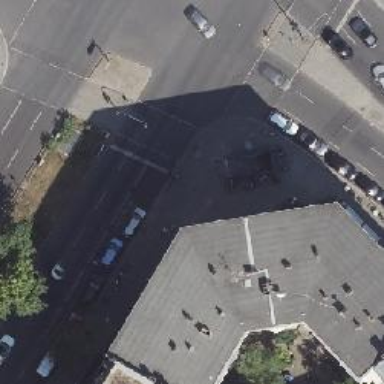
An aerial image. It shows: Subway entrance.